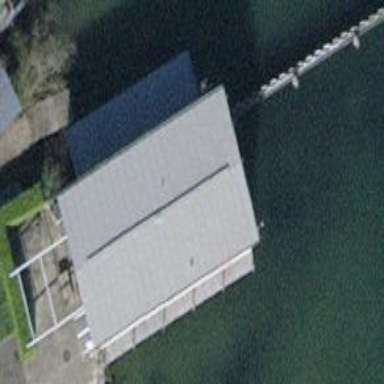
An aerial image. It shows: Boathouse building.